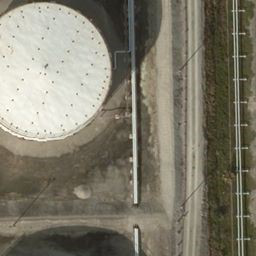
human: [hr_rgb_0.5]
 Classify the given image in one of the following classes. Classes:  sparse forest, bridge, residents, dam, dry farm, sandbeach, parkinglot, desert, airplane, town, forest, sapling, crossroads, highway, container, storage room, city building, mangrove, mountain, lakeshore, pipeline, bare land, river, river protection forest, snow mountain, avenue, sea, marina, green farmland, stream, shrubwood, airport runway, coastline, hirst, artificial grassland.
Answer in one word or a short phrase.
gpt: storage room